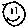
Label: smiley face